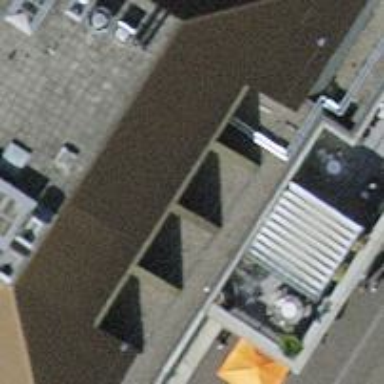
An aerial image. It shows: Outdoor shop.